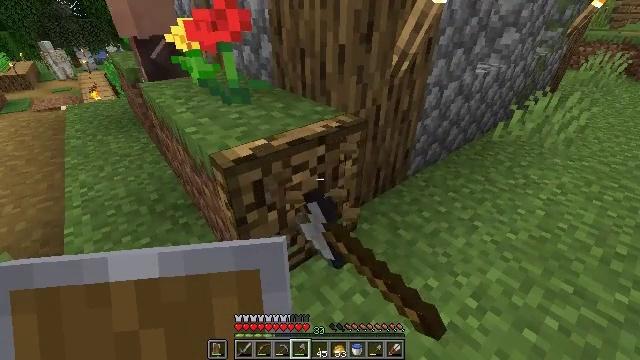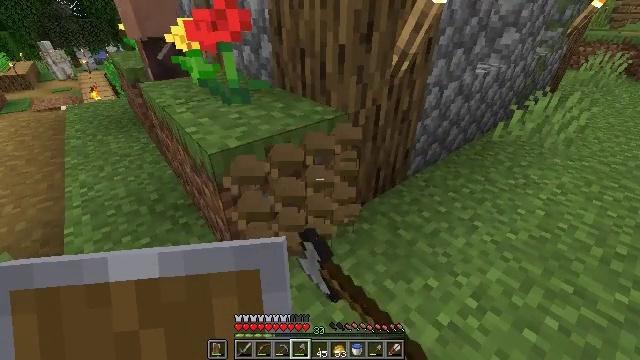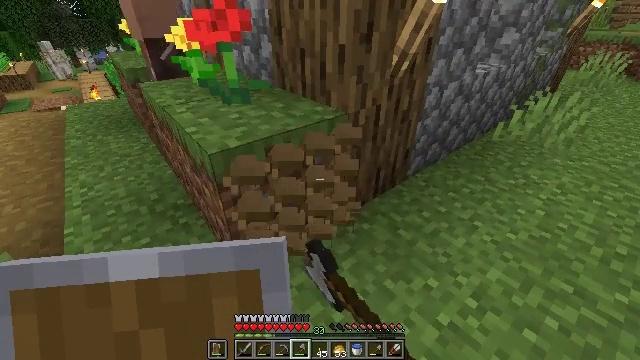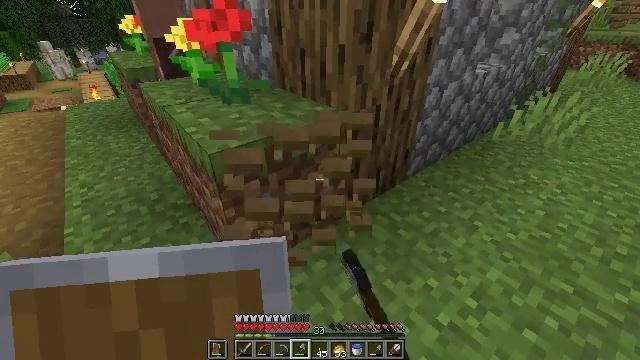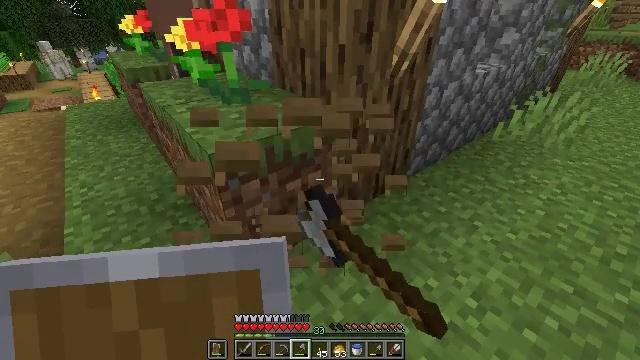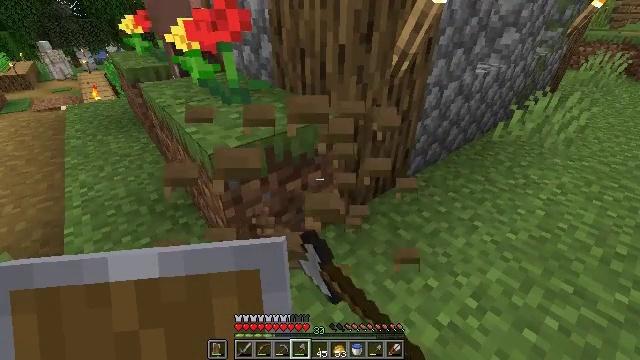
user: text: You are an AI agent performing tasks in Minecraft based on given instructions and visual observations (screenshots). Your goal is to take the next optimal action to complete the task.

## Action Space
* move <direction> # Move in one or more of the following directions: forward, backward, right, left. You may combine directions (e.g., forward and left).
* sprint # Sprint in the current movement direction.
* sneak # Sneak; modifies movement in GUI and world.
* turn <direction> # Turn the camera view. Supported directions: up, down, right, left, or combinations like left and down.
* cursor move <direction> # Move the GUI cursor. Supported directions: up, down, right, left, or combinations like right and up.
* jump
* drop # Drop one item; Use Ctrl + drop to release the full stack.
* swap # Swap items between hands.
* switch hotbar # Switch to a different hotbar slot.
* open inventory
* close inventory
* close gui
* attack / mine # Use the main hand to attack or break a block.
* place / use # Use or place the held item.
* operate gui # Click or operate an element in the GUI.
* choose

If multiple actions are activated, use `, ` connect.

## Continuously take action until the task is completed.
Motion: motion action
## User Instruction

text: Break the oak trapdoor to collect it.
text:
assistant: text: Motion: attack / mine
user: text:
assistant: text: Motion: attack / mine
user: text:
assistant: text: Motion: attack / mine
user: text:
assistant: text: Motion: attack / mine
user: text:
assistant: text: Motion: attack / mine
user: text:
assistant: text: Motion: attack / mine